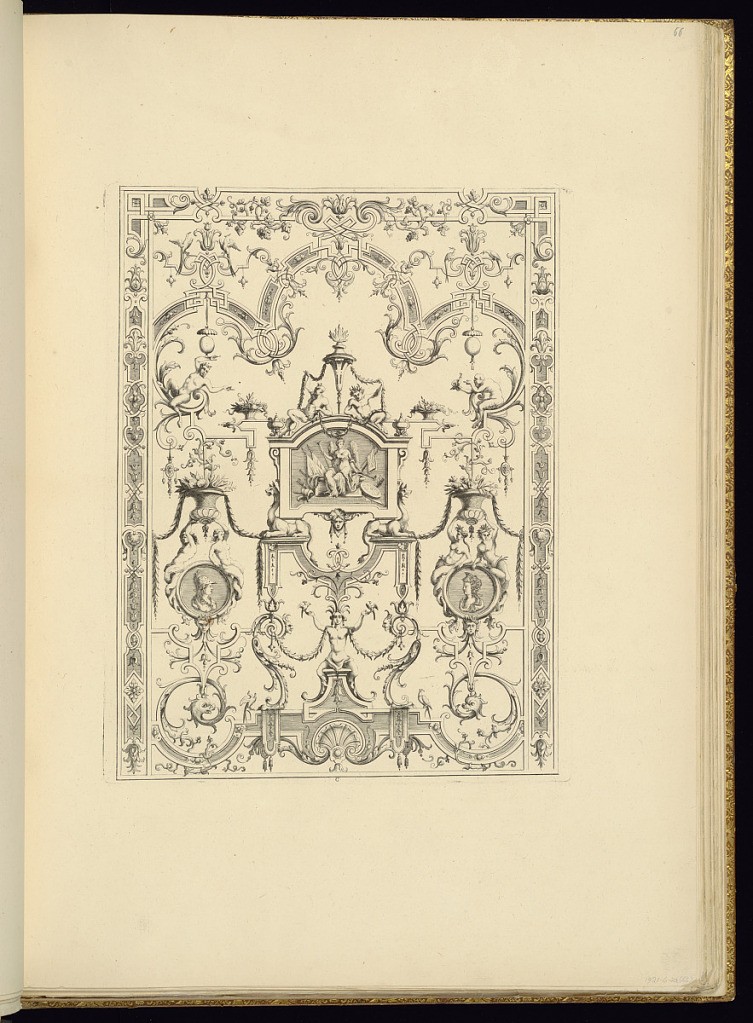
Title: Panel Design of Grotesque Ornamentation
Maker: Jean Berain, the elder, French, 1640-1711
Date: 1711
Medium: Engraving on laid paper
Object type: Bound print
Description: Panel of grotesque ornamentation with a relief at its center with a winged figure holding a horn and surrounded by flags, arrows, and a shield. The composition also features satyrs, snails, strapwork, garlands, portrait medallions, anguipèdes, birds, and vines. The plate is lettered "C" but not signed.